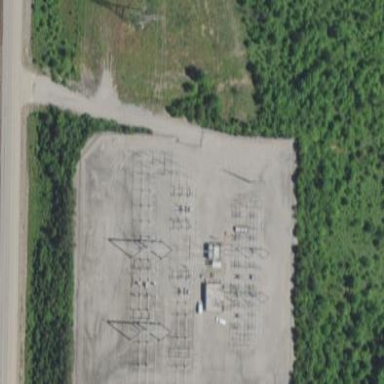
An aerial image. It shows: Power substation.